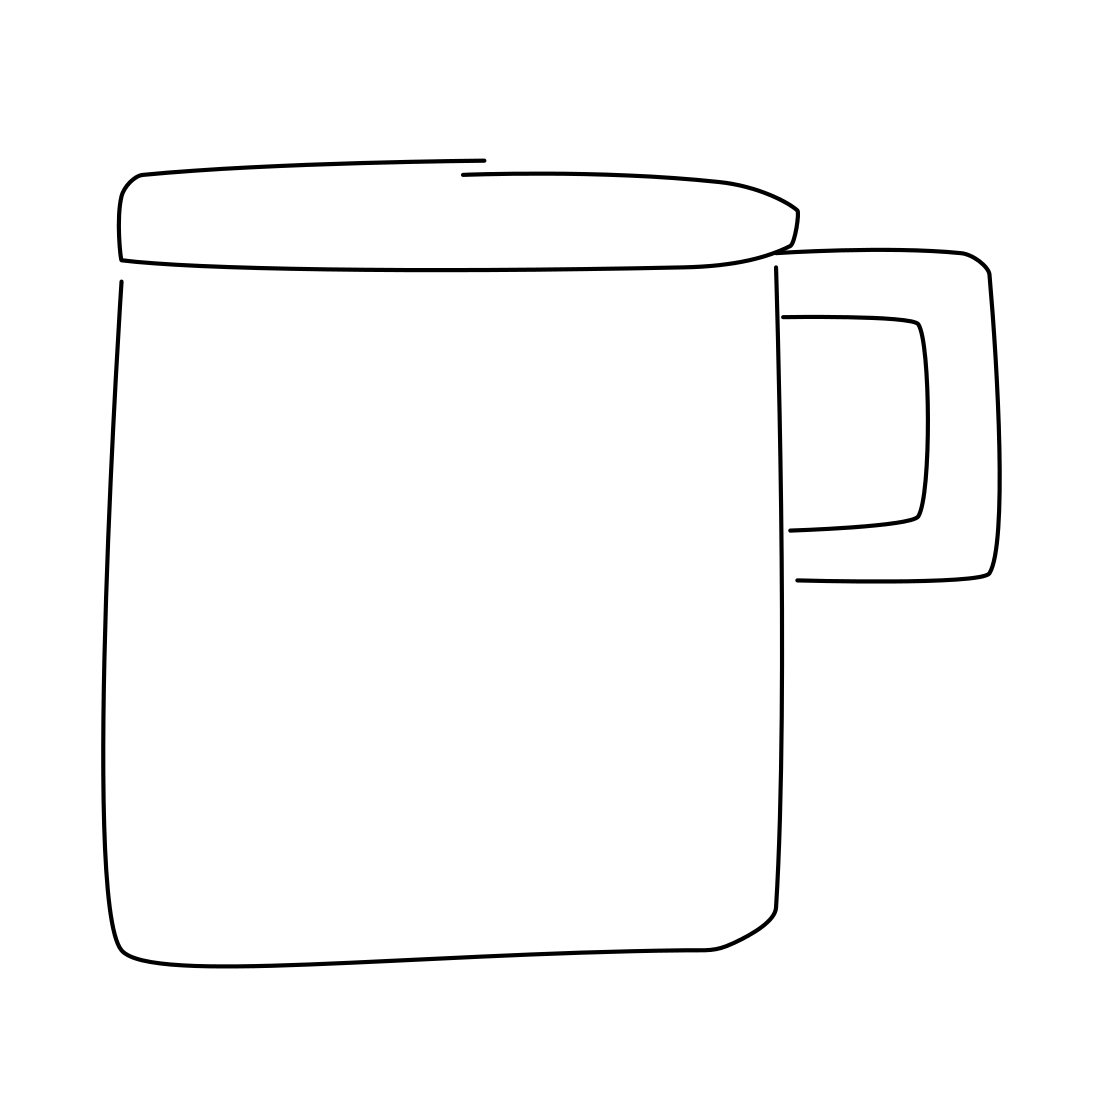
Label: mug